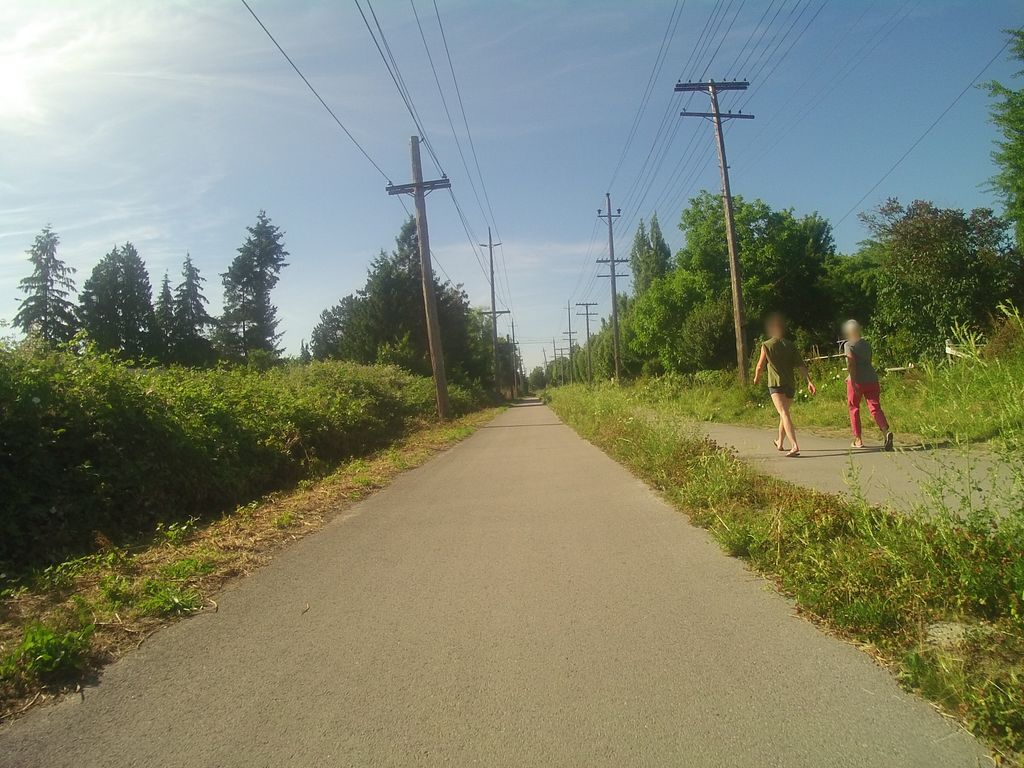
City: vancouver